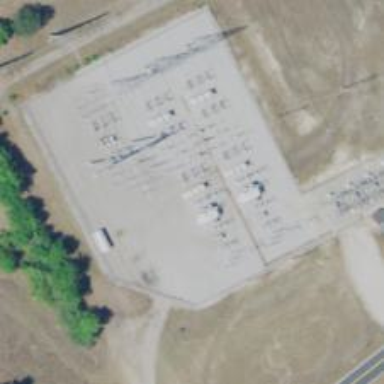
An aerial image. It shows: Switch used for power control.